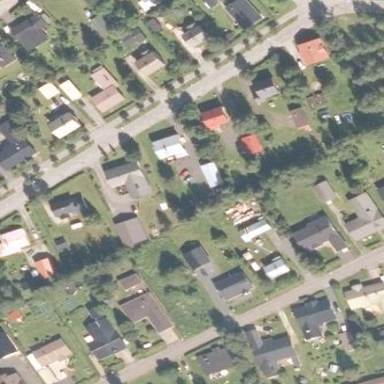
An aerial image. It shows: Residential area with roads.